Question: Differences in behavior in Azure Function running in App Service plan and Consumption Plan. Why?
I'm running the <URL>. I would like to move this Azure Function to a Consumption plan, but it seems to fail.
I track down the blocking point to be the WkHtmlToPdf.exe, by using the Kudo console.
With an Azure Function in a Consumption plan, it just ends in a deadlock and never returns to the console.
Any ideas on this?
How it looks when running in a App Service Plan:

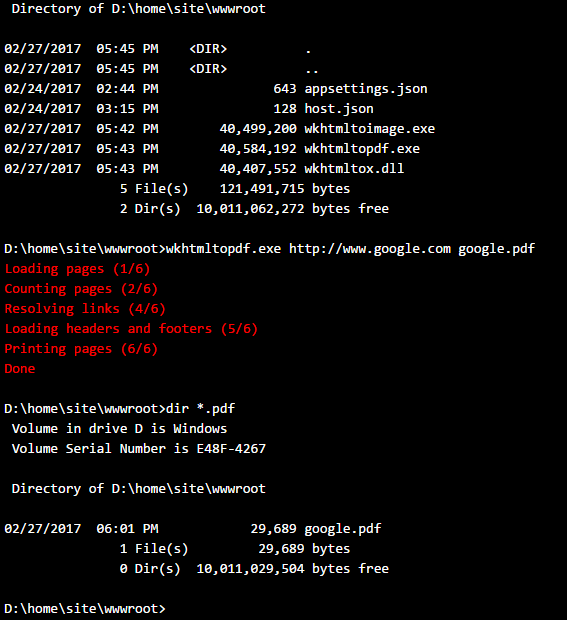
Answer: This is caused by sandbox restrictions that do not apply to dedicated plans on Basic+ tiers.
You can find more information about the sandbox <URL> of the documents covers PDF generation.